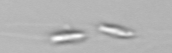
Label: Dinobryon